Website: walmart
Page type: gifting
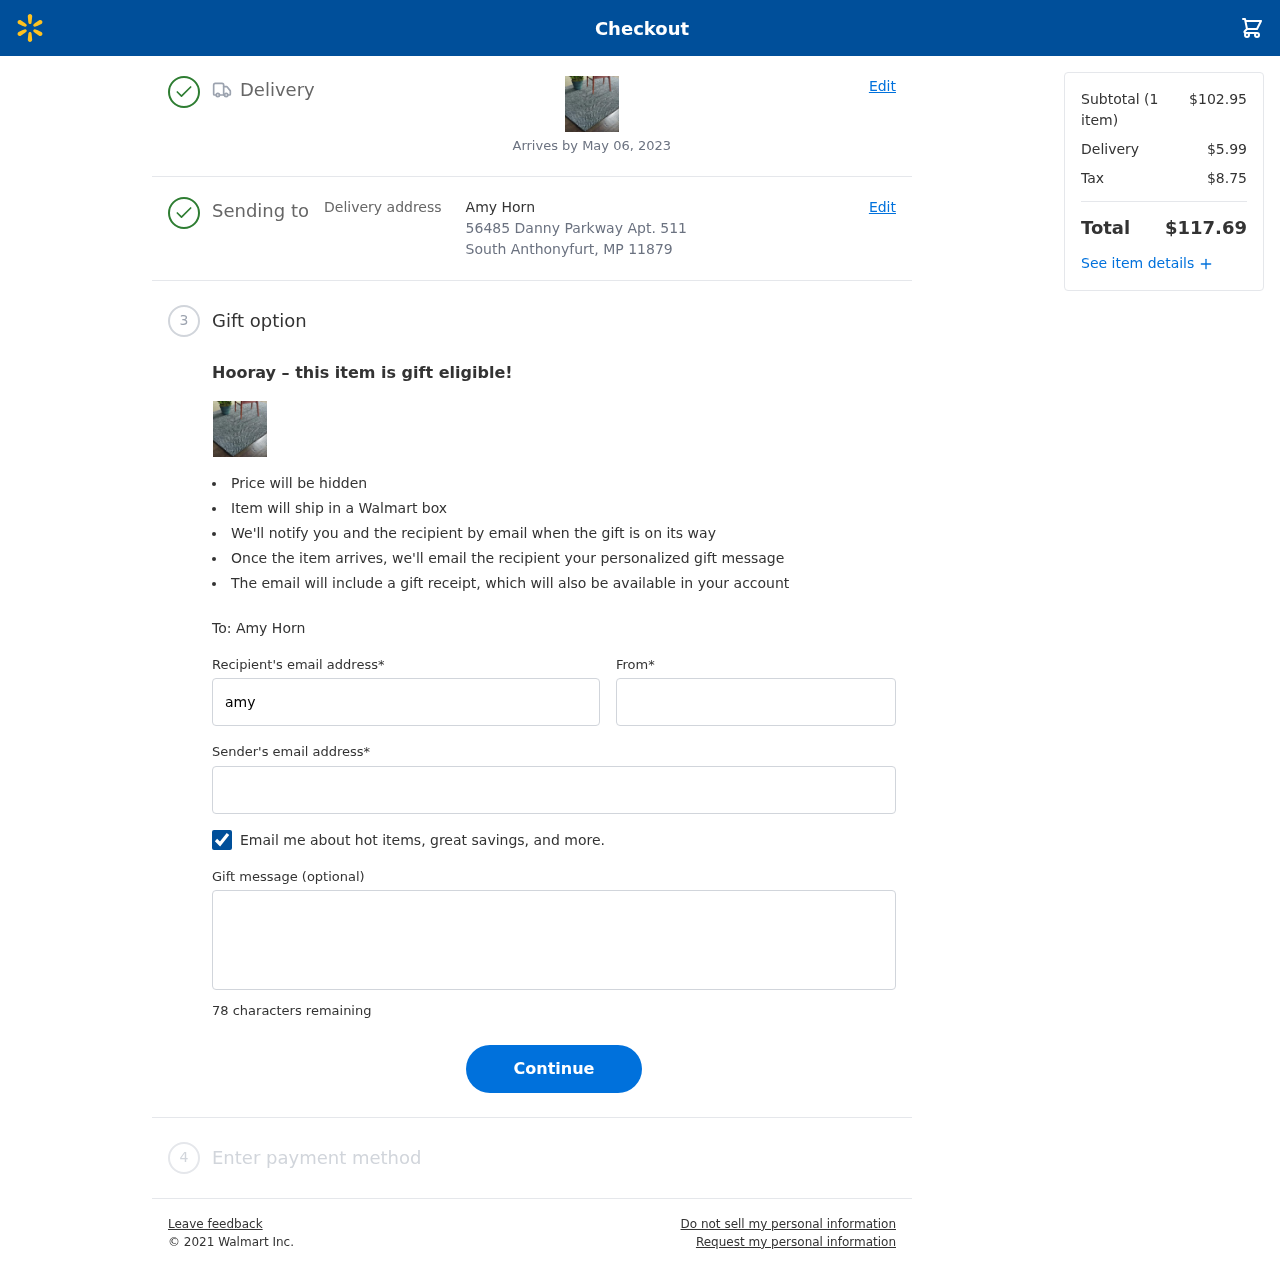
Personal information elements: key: PII_CITY_STATE_ZIP
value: South Anthonyfurt, MP 11879
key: PII_EMAIL
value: brian_solis@hotmail.com
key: PII_FIRSTNAME
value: Brian
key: PII_GIFT_EMAIL
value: amy.horn@gmail.com
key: PII_GIFT_FULLNAME
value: Amy Horn
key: PII_GIFT_MESSAGE
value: Happy housewarming, Amy! I know how much you love adding cozy touches to your space, so I thought this chevron rug would be the perfect fit to brighten up your new home. Can’t wait to see how it all comes together!
Brian
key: PII_STREET
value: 56485 Danny Parkway Apt. 511
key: PII_GIFT_FIRSTNAME
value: Amy
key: PII_GIFT_LASTNAME
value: Horn
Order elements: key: ORDER_DELIVERY_DATE
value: Arrives by May 06, 2023
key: ORDER_NUM_ITEMS
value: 1
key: ORDER_SUBTOTAL
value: $102.95
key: ORDER_SHIPPING_COST
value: $5.99
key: ORDER_TAX
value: $8.75
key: ORDER_TOTAL
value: $117.69